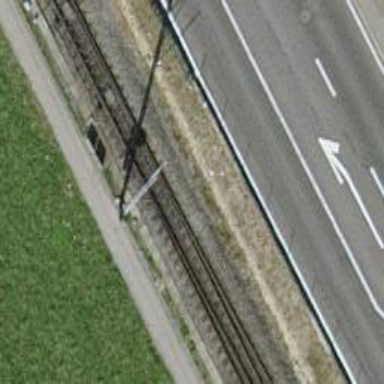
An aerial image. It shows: Railway switch.